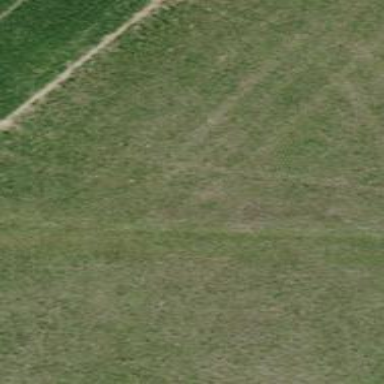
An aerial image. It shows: Grassy track with grade 5 track type.